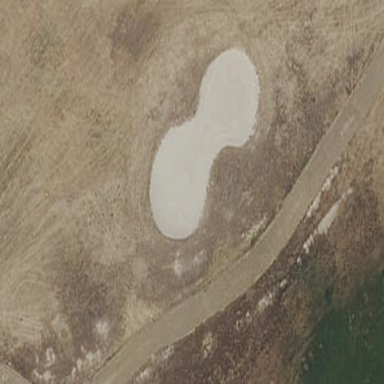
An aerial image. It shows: Bunker on golf course.